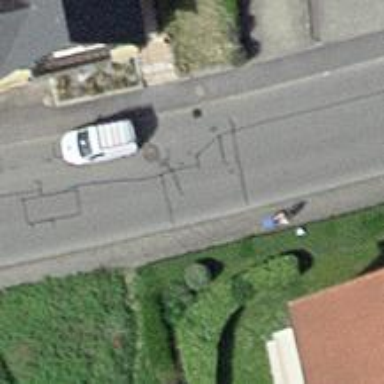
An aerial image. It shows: Bus stop equipped with public transport stop position.